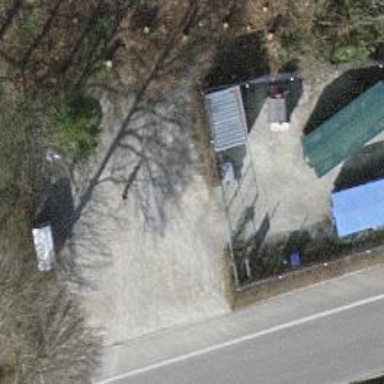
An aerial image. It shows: Gate.